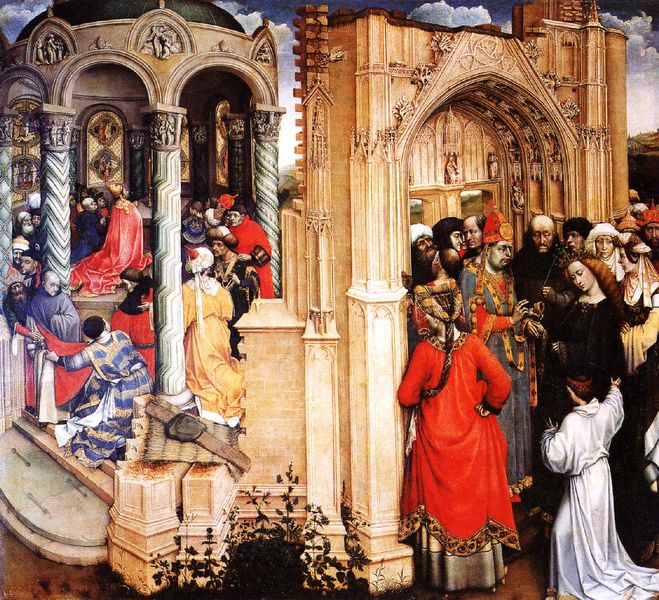
Titel: Wahl Josefs und Marienhochzeit
Künstler: Robert Campin
Institution: Madrid, Museo del Prado
Schlagwörter: blau, gemälde, himmel, mann, wolken, frauen, gelb, landschaft, menschen, bunt, frau, kleid, männer, schwarz, säule, säulen, weiss, gebäude, rot, wolke, mensch, bild, busch, kirche, gewand, gold, gewänder, gotik, krone, bogen, steifen, kuppel, bischof, papst, zopf, stufen, torbogen, dom, beten, gebet, kraut, gläubige, pferdeschwanz